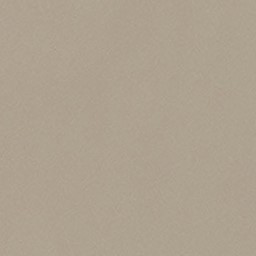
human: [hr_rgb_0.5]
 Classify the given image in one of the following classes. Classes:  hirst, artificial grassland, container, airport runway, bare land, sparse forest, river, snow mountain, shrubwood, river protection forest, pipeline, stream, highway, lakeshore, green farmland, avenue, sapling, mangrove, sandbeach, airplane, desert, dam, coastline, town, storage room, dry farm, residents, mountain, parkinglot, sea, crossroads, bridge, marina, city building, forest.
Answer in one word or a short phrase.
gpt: desert